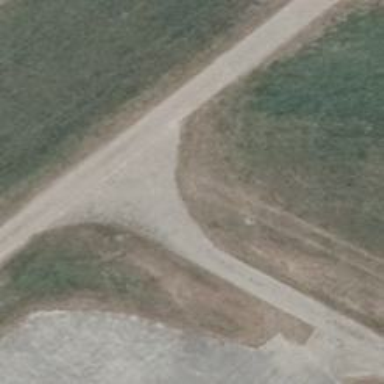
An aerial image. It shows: Paved track with grade1 quality. It features embankment along its path.